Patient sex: M
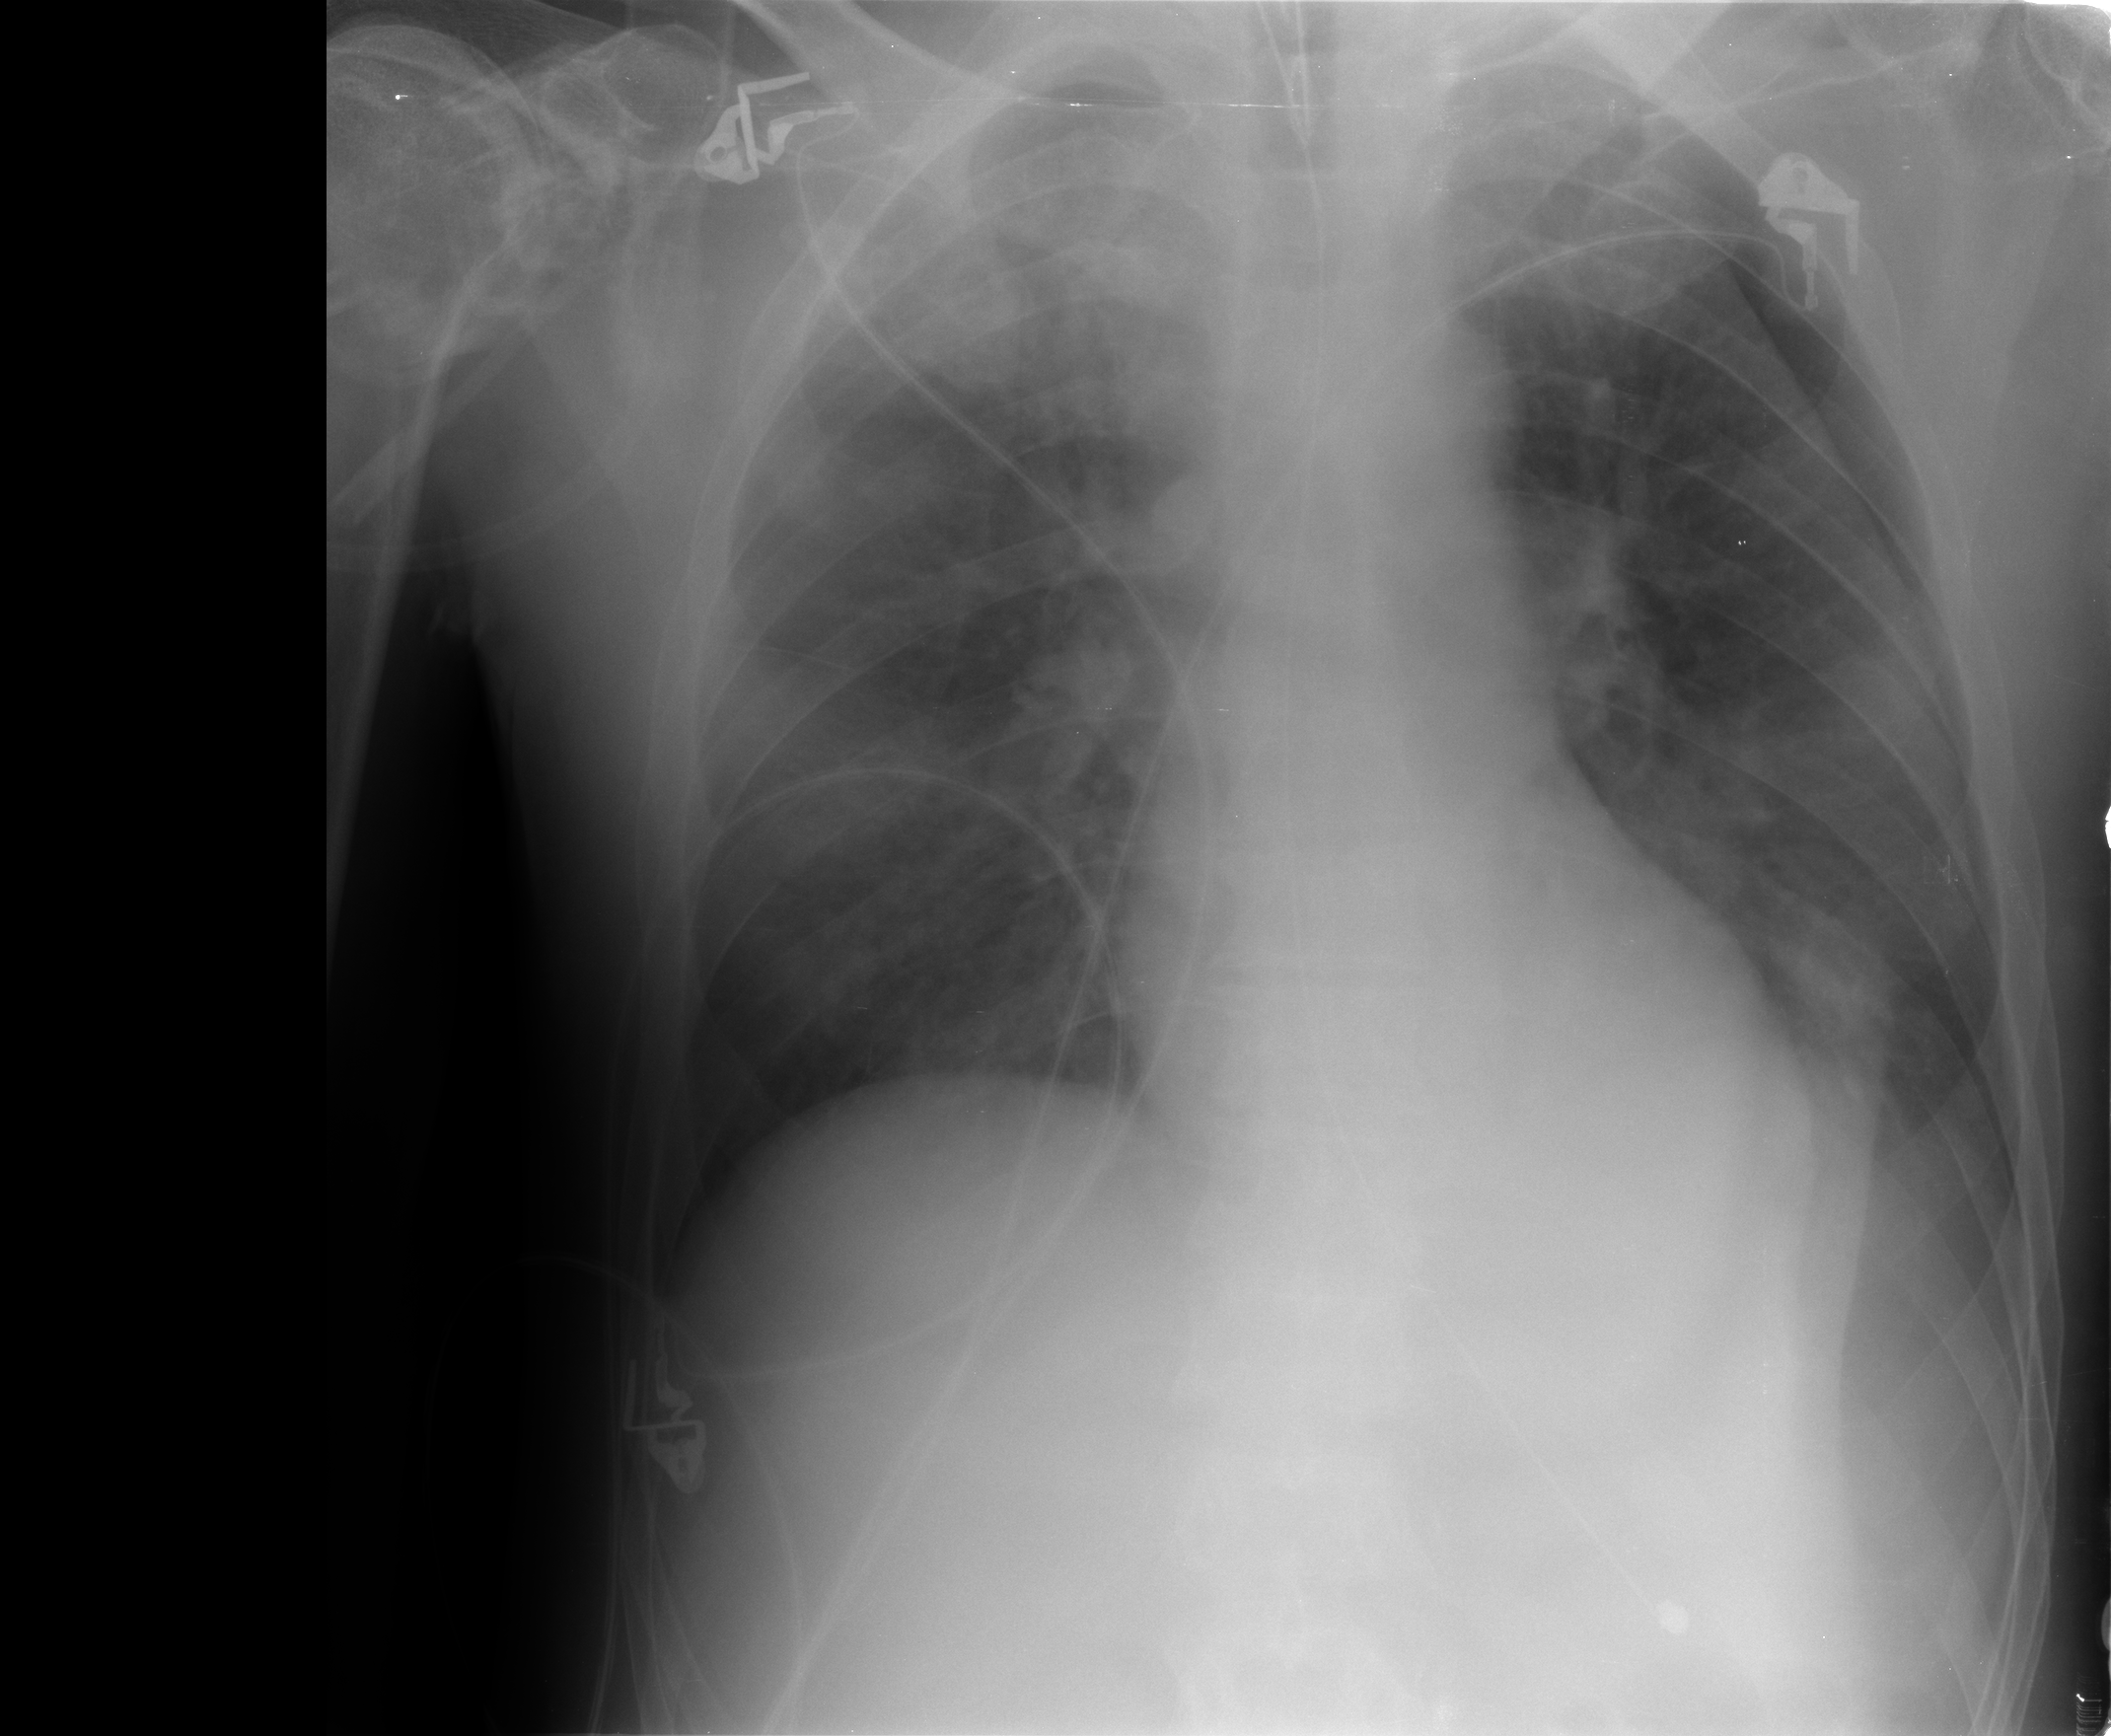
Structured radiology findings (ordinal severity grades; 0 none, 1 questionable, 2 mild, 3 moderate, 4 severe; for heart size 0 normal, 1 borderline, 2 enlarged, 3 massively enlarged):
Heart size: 0
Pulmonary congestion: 1
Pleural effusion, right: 2
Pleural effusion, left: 2
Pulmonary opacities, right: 3
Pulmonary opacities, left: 2
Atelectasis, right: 2
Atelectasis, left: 2